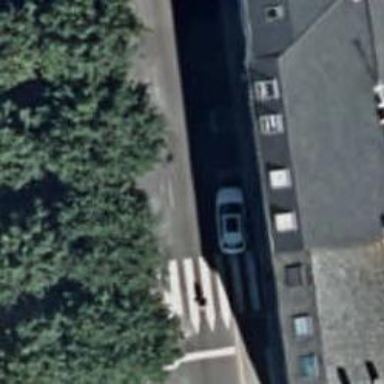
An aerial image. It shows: Uncontrolled crossing with hump for traffic calming.